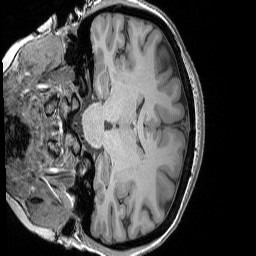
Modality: T1w
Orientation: coronal
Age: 22
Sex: female
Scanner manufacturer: siemens
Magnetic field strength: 3 T
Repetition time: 1.9 s
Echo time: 0.00302 s